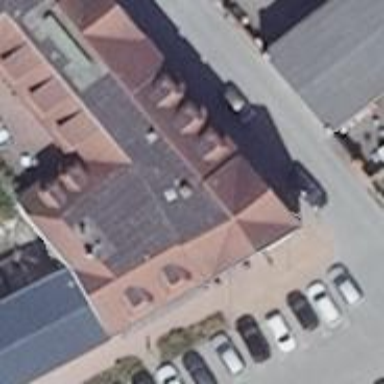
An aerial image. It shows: Hotel.